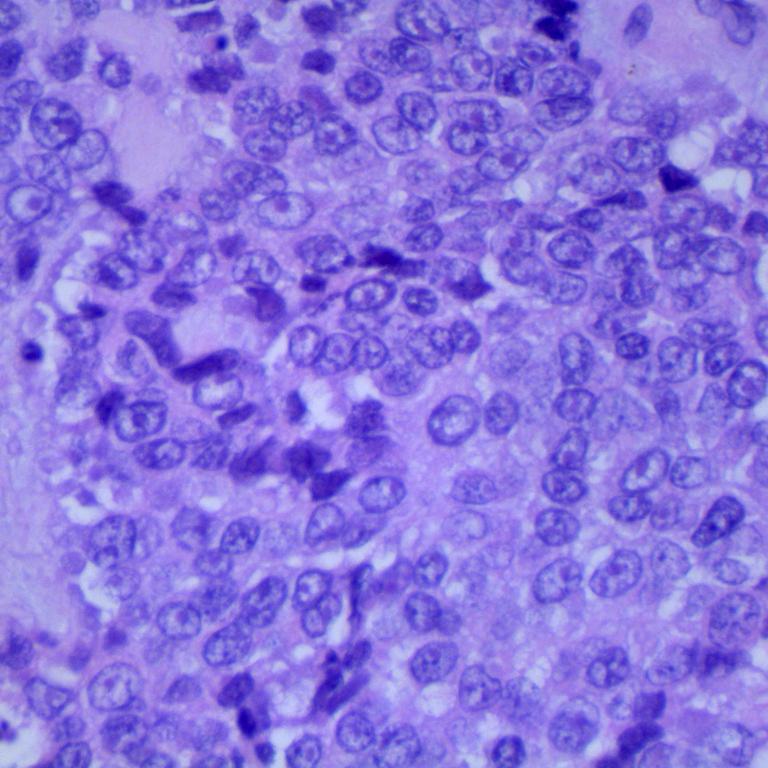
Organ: lung
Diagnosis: squamous carcinomas